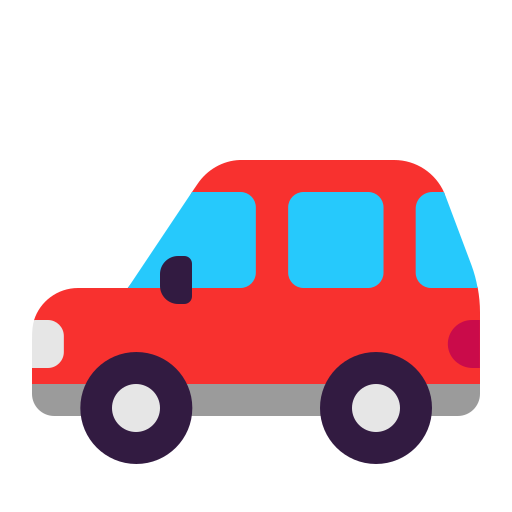
automobile flat